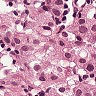
Metastatic tissue present: yes